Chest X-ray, AP view. Patient: 27 years old, sex F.
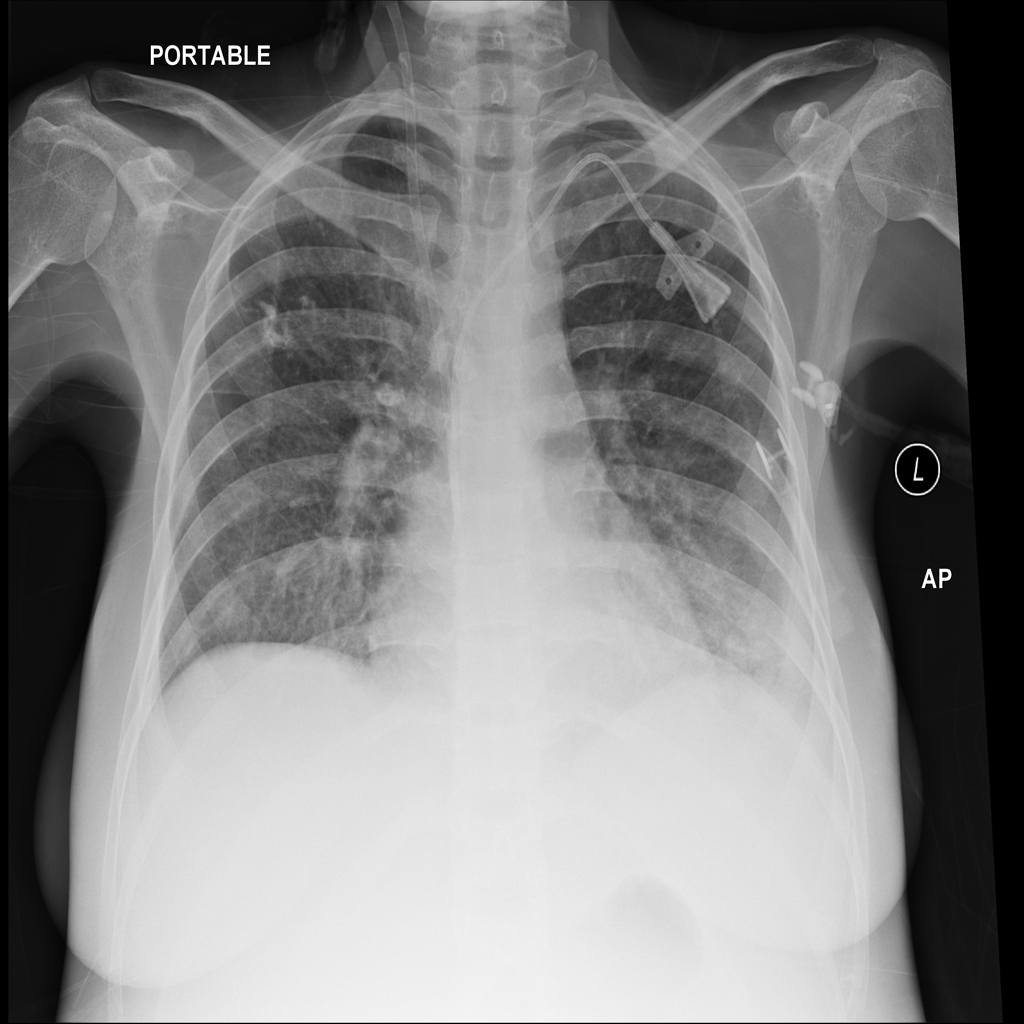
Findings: No Finding